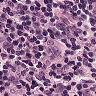
Metastatic tissue present: no